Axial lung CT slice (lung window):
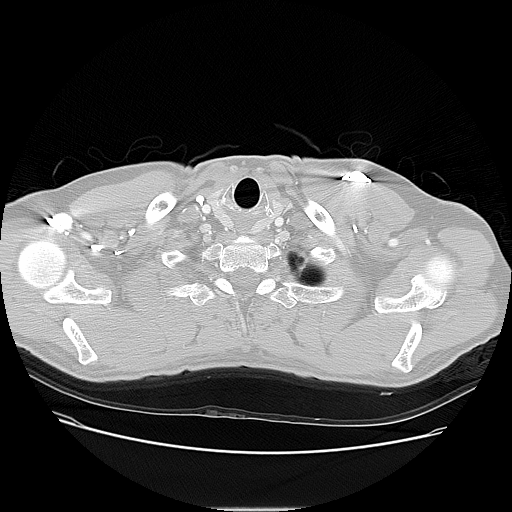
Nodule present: no